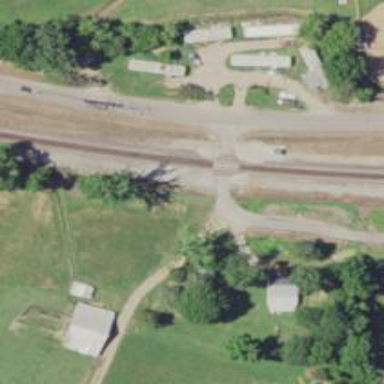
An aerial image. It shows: Level crossing along the railway.